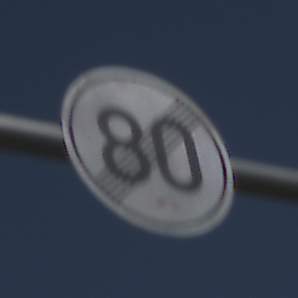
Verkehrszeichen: EndeGeschwindigkeit80
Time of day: Midday
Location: Outdoor (Nature)
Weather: Clear
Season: NotSpecified
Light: Natural